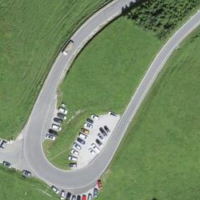
EUNIS habitat code: 23
Species observed at this site:
Pinus sylvestris